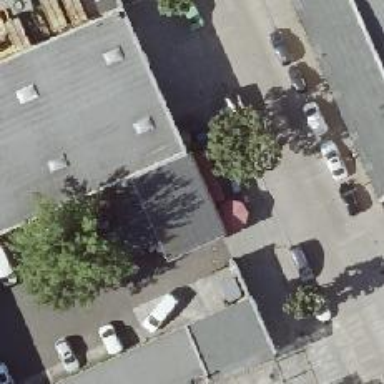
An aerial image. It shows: Restaurant.